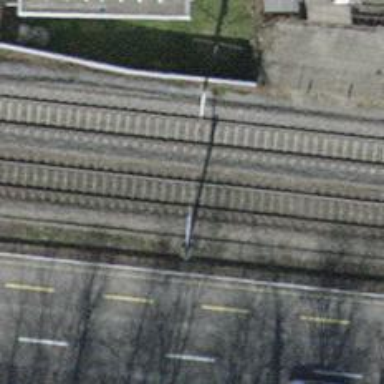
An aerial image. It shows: Railway milestone.